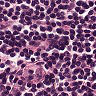
Metastatic tissue present: no